Field crop: maize
Growth stage: 2
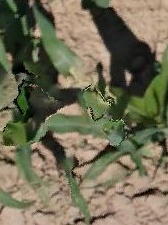
Species: maize